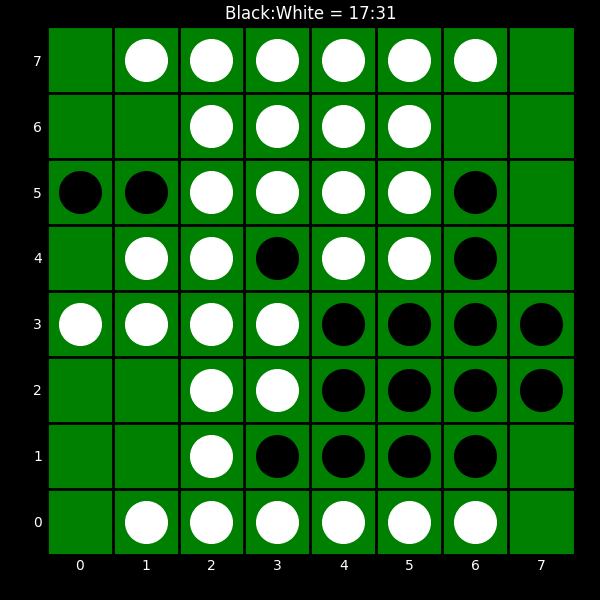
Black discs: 17
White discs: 31